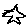
Label: star